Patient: sex M, age 59
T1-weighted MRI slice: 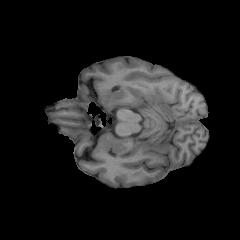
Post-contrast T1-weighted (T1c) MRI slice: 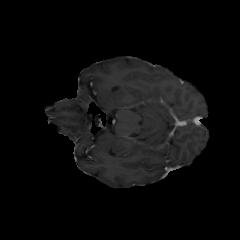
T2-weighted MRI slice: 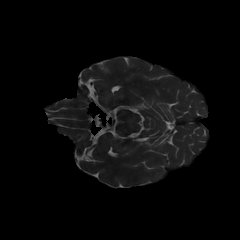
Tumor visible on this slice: no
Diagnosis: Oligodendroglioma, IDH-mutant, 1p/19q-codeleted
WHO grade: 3